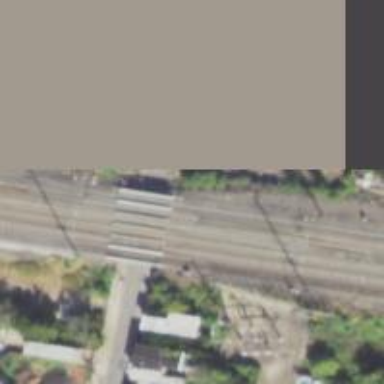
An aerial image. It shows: Bridge over electrified railway with contact lines.